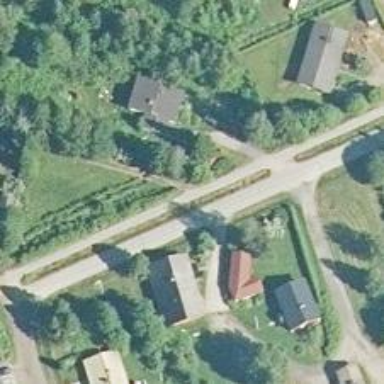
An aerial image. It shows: Cycleway.